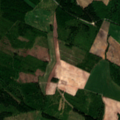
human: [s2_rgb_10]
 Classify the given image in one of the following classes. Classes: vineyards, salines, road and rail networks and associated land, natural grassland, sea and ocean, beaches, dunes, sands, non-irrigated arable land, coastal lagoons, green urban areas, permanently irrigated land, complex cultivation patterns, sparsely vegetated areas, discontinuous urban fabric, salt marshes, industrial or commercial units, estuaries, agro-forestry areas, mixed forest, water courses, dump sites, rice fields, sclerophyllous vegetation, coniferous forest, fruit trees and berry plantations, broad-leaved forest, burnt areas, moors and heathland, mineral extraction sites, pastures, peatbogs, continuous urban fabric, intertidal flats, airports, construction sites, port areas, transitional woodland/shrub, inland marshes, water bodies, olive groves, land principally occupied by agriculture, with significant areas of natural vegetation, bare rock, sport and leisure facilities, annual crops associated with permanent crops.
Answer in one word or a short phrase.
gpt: non-irrigated arable land, land principally occupied by agriculture, with significant areas of natural vegetation, broad-leaved forest, mixed forest